В цепи, которая изображена на рисунке, амперметр $А_{2}$ показывает силу тока $2А$.
Найдите показание амперметра $А_{1}$, если известно, что резисторы имеют сопротивления $1~Ом$, $2~Ом$, $3~Ом$ и $4~Ом$, а вольтметр $V$ показывает напряжение $10~В$. Все приборы считать идеальными.
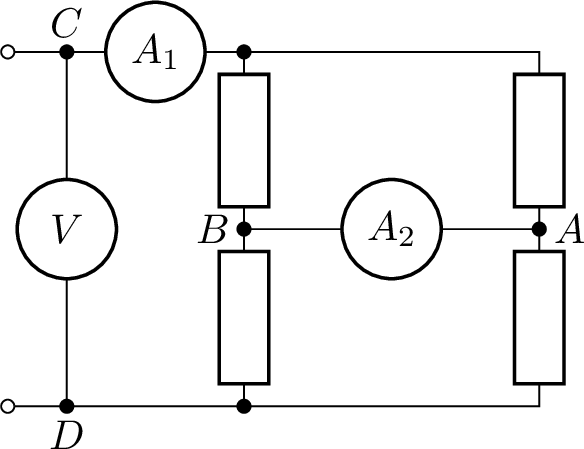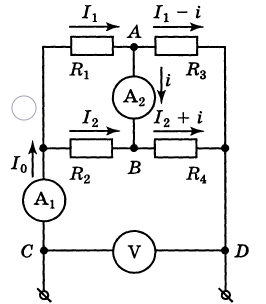
Решение: Введем обозначения резисторов и покажем направления токов на схеме (см. рисунок).  Идеальный амперметр $A_{1}$ «закорачивает» точки $A$ и $B$, поэтому сопротивление всей цепи (между точками $C$ и $D$ ) равно $$ R_{C D}=\frac{R_{1} R_{2}}{R_{1}+R_{2}}+\frac{R_{3} R_{4}}{R_{3}+R_{4}}. $$ Тогда сила тока, текущего через амперметр $A_{1}$, равна $$ I_{0}=\frac{U\left(R_{1}+R_{2}\right)\left(R_{3}+R_{4}\right)}{R_{1} R_{2} R_{3}+R_{2} R_{3} R_{4}+R_{3} R_{4} R_{1}+R_{4} R_{1} R_{2}}. \quad (1) $$ Значение выражения $\sum \Pi_{R}=R_{1} R_{2} R_{3}+R_{2} R_{3} R_{4}+R_{3} R_{4} R_{1}+R_{4} R_{1} R_{2}$ не зависит от порядка резисторов в цепь и всегда равна $50~Ом^{3}$. Теперь определим силу тока $I_{0}$, используя показания амперметра $A_{2}$. Из приведенной схемы следует $$ \left.\begin{array} {l}I_{1} R_{1}=I_{2} R_{2}, \\ \left(I_{1}-i\right) R_{3}=\left(I_{2}+i\right) R_{4} \end{array}\right\} \Rightarrow \\ \Rightarrow I_{1}=i \frac{R_{2}\left(R_{3}+R_{4}\right)}{R_{2} R_{3}-R_{1} R_{4}}, \\ I_{2}=i \frac{R_{1}\left(R_{3}+R_{4}\right)}{R_{2} R_{3}-R_{1} R_{4}}, $$ тогда $$ I_{0}=I_{1}+I_{2}=i \frac{\left(R_{1}+R_{2}\right)\left(R_{3}+R_{4}\right)}{R_{2} R_{3}-R_{1} R_{4}}. \quad (2) $$ Приравнивая $(1)$ и $(2)$, получаем $$ R_{2} R_{3}-R_{1} R_{4}=\frac{i \sum \Pi_{R}}{U}=10~Ом^{2}. \quad (3) $$ Последнее условие будет выполнено, если: $1)$ $R_{2}=3~Ом$, $R_{3}=4~Ом$, $R_{1}=1~Ом$, $R_{4}=2~Ом$. Тогда сопротивление цепи $R_{C D}=\frac{25}{12}~Ом$ и показания амперметра $A_{1}$: $I_{01}=4.8~А$; $2)$ $R_{2}=4~Ом$, $R_{3}=3~Ом$, $R_{1}=1~Ом$, $R_{4}=2~Ом$. Тогда сопротивление цепи $R_{C D}=2~Ом$ и показание амперметра $A_{1}$: $I_{02}=5~А$. Другие перестановки сопротивлений, удовлетворяющие условию $(3)$, приводят к тем же результатам. Итак, в зависимости от порядка включения резисторов в цепь показания амперметра $A_{1}$: $$ I_{01}=4.8~А \text { или } I_{02}=5~А. $$
Ответ: $$ I_{01}=4.8~А \text { или } I_{02}=5~А. $$
Темы:
T, Электричество, Цепи, Всероссийские, Электрические цепи, Цепь с резистором, Амперметр, Вольтметр